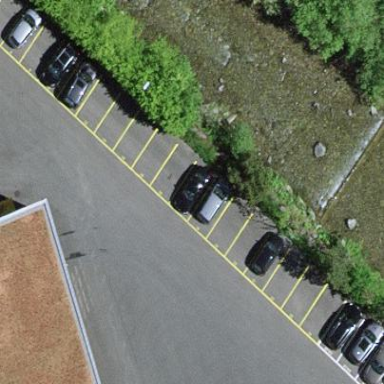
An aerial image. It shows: Street-side parking area.